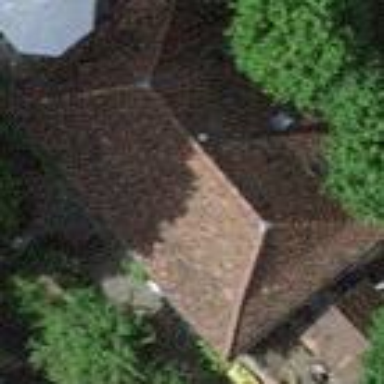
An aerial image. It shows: Hipped roof on residential building.